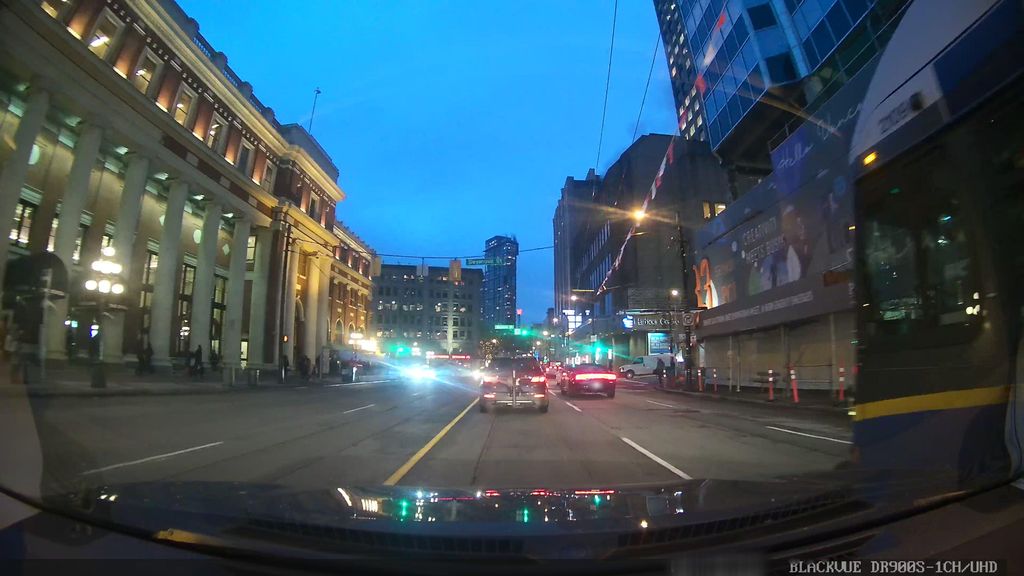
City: vancouver